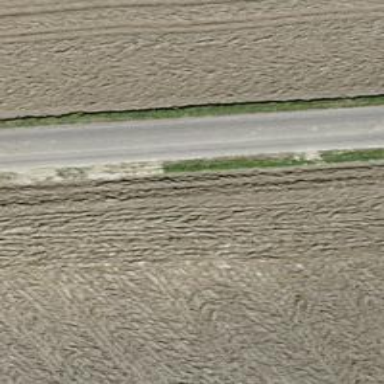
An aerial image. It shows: Unclassified road.